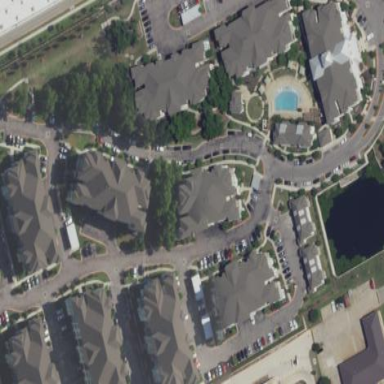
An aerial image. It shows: Residential area with apartments.